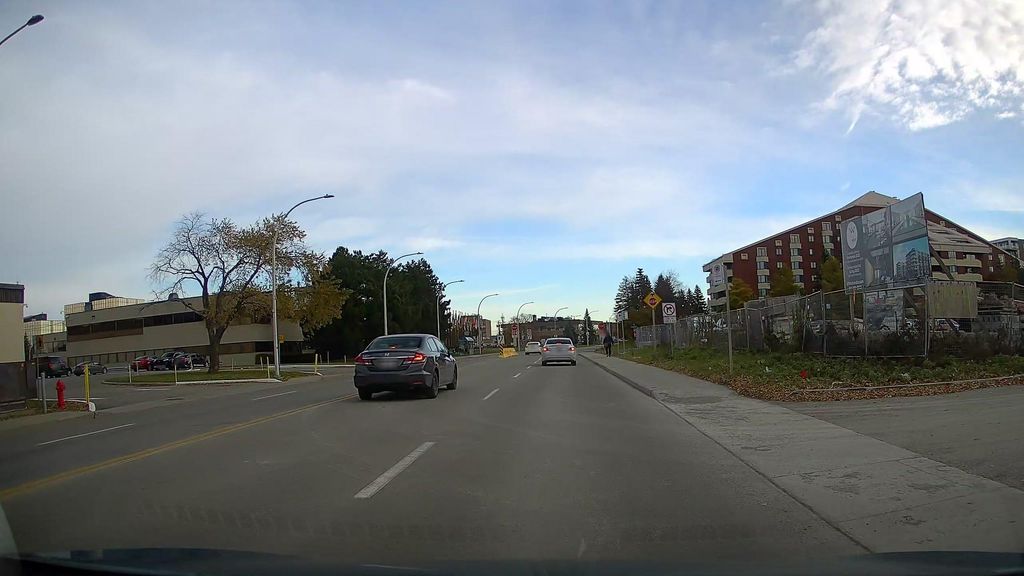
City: montreal